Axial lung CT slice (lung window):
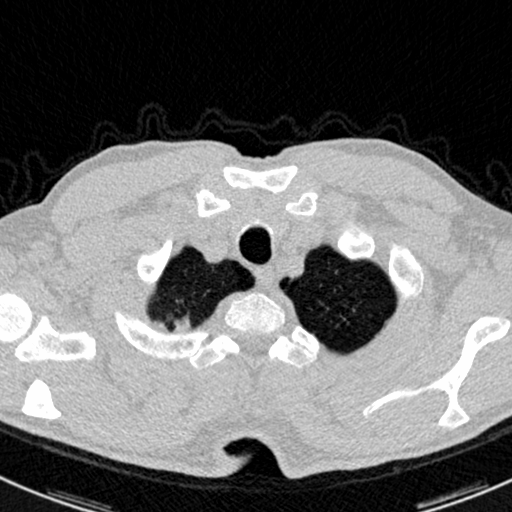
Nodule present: no